Question: What is the platform called?
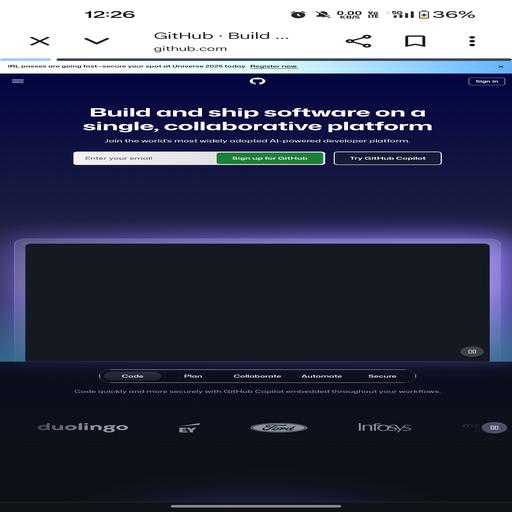
Answer: GitHub